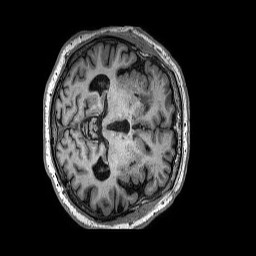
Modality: T1w
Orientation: axial
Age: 77
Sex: male
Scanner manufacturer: philips
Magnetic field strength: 3 T
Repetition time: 0.006593 s
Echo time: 0.002964 s